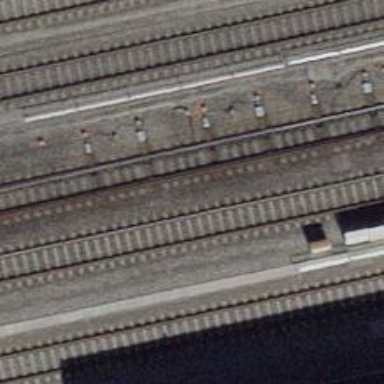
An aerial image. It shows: Single-track electrified railway with contact line.